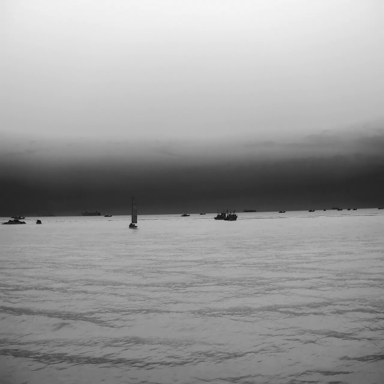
There are 13 objects shown in the infrared image, including 11 bulk_carriers, a sailboat, and a fishing_boat.